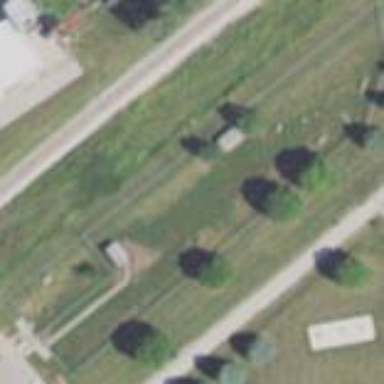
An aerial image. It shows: Fenced dog park for leisure activities on land.